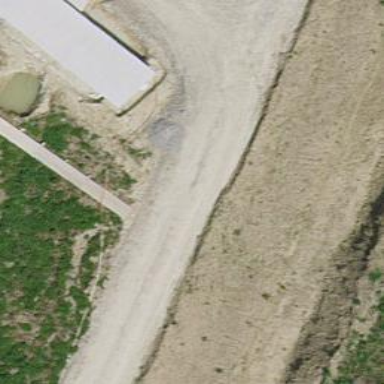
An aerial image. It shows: Footway with fine gravel surface.